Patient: sex M, age 51
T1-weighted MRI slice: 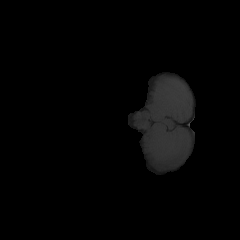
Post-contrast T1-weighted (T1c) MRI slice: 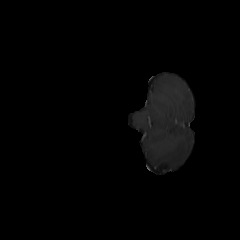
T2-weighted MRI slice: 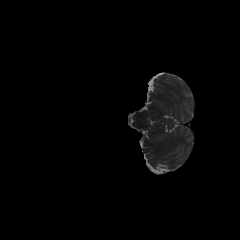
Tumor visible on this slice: no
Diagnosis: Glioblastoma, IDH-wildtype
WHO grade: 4